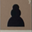
Piece: bP